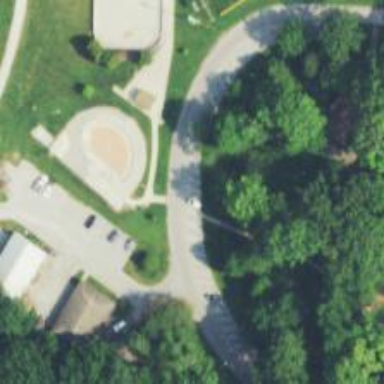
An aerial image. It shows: Asphalt footway crossing.